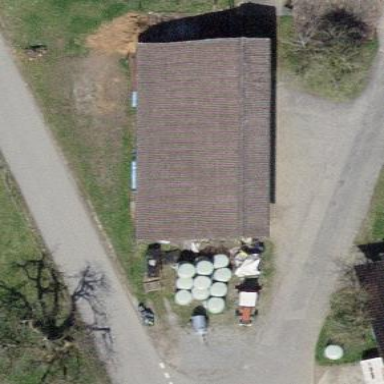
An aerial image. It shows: Garage building.